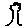
Label: tree